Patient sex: F
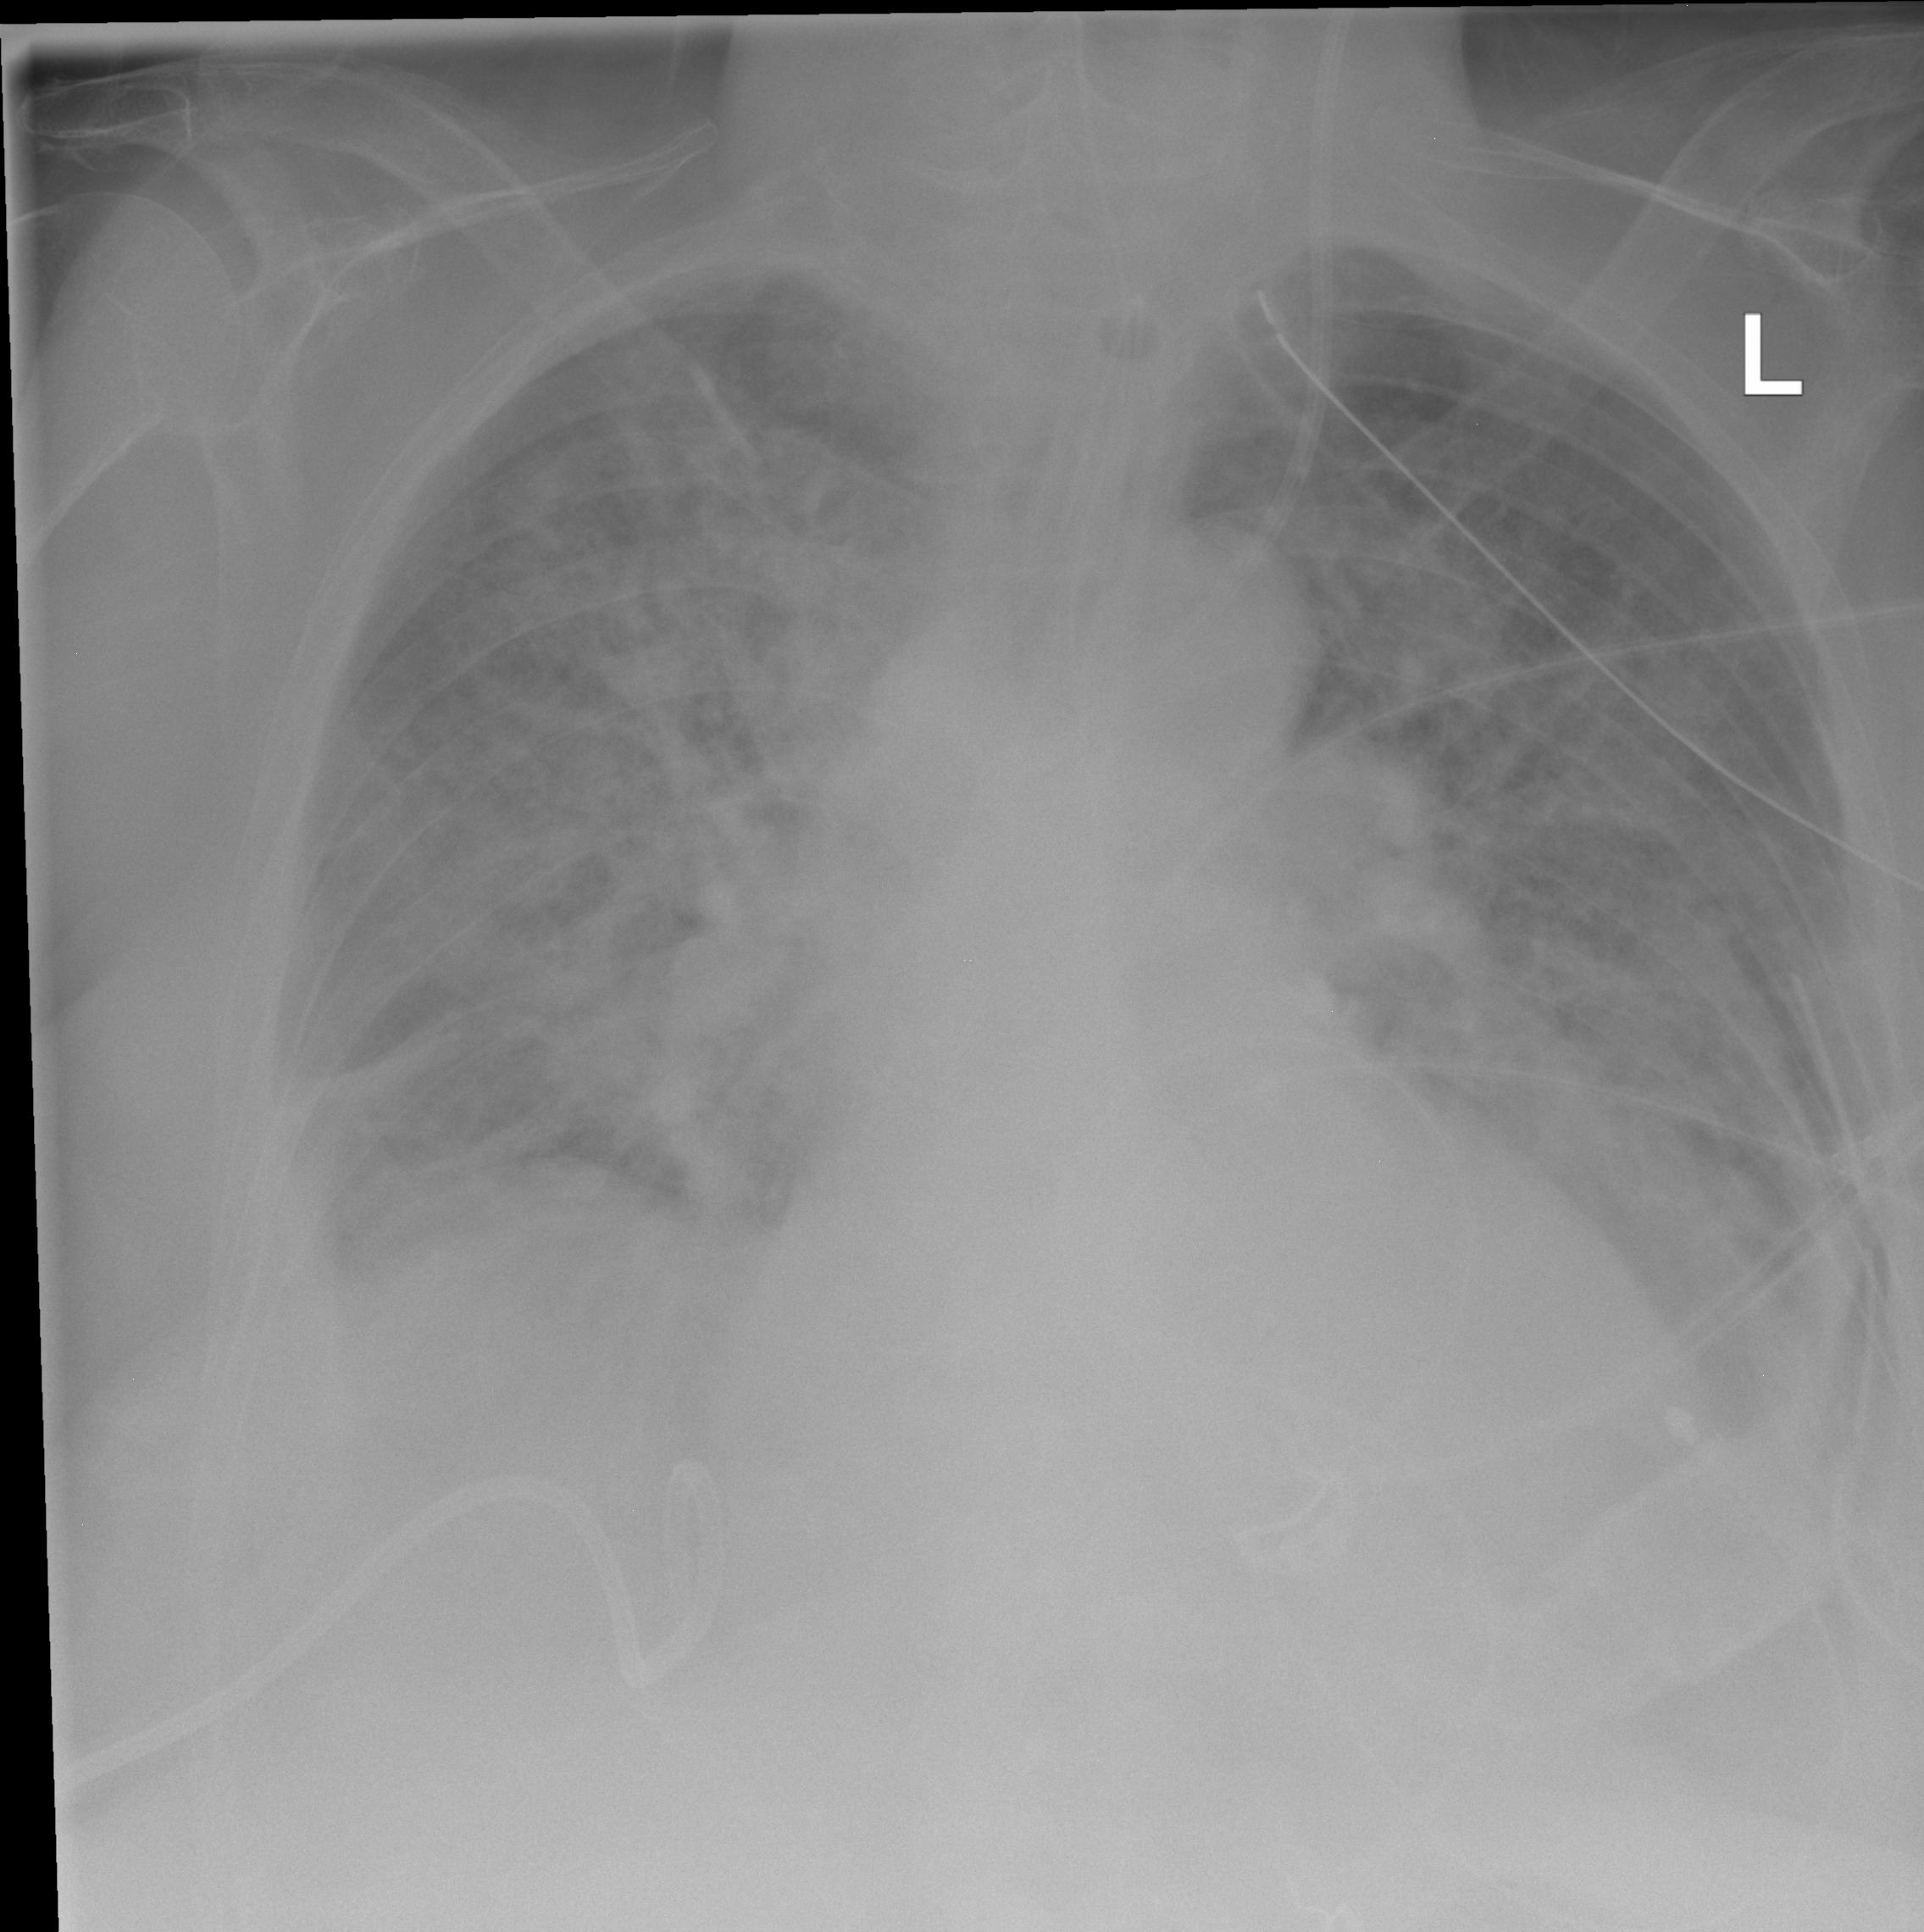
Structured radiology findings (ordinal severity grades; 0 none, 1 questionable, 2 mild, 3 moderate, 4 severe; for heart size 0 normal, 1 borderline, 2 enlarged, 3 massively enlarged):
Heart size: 1
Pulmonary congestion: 0
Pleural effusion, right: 3
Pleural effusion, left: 2
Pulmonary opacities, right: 3
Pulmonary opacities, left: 2
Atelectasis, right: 3
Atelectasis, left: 2